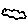
Label: cloud